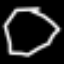
Label: octagon